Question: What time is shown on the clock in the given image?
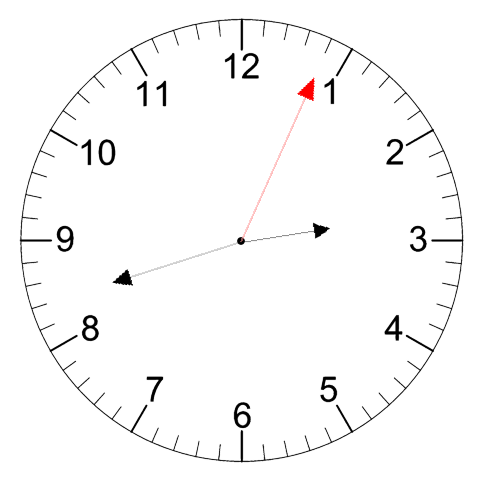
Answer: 02:42:04